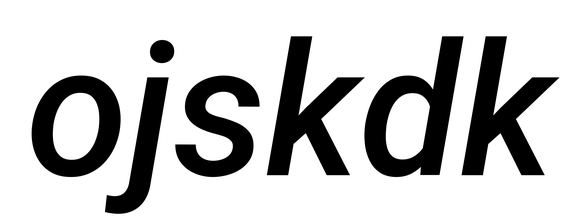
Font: Roboto-Italic_Medium_Italic